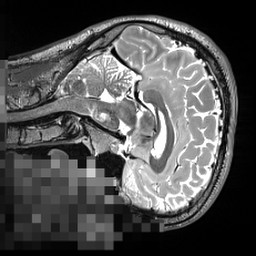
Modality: T2w
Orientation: sagittal
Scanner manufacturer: siemens
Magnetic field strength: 3 T
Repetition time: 3.2 s
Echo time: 0.564 s